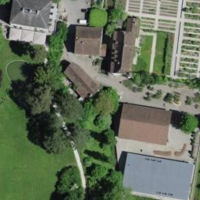
EUNIS habitat code: 54
Species observed at this site:
Cardamine heptaphylla
Viburnum tinus
Scilla bifolia
Euphorbia cyparissias
Trifolium repens
Ageratum houstonianum
Lycopus europaeus
Scilla luciliae
Ichthyosaura alpestris
Cydonia oblonga
Asplenium scolopendrium
Nicandra physalodes
Euphorbia lathyris
Lamium maculatum
Melittis melissophyllum
Buxus sempervirens
Omphalodes verna
Salix alba
Phytolacca americana
Daucus carota